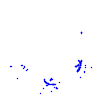
Particle: kaon